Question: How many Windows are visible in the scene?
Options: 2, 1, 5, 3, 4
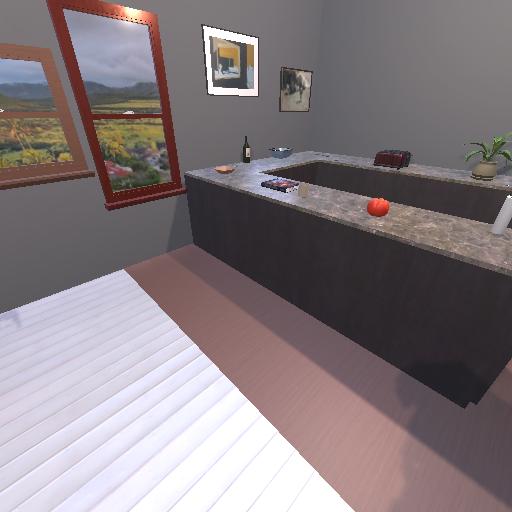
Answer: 2